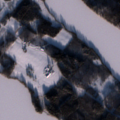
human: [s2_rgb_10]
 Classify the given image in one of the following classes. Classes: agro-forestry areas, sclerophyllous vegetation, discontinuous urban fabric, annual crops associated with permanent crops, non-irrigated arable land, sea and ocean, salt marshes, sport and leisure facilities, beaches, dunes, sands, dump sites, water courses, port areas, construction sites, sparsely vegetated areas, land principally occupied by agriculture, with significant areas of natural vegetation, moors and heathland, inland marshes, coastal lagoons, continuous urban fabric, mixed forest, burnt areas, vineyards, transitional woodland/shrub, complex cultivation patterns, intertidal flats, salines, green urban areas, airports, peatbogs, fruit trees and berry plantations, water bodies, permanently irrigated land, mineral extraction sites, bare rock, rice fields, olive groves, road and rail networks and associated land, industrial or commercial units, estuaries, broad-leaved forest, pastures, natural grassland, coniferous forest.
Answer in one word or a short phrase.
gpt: land principally occupied by agriculture, with significant areas of natural vegetation, coniferous forest, mixed forest, water bodies